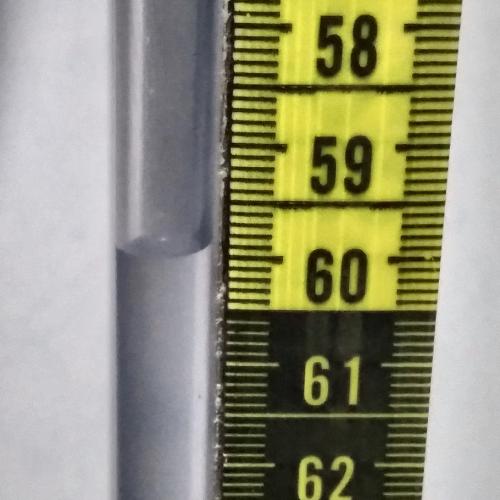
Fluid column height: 59.9 cm